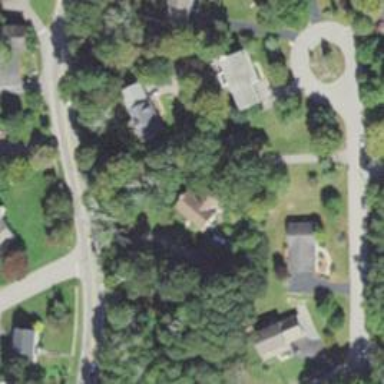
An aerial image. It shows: Residential driveway used as service road.